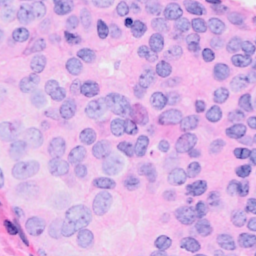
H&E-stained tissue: Breast